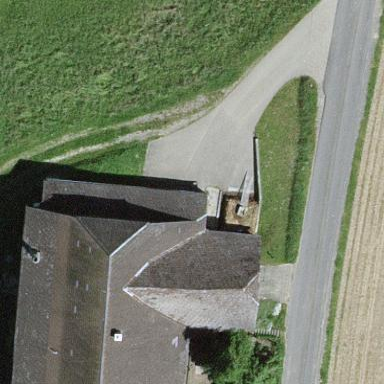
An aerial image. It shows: Farm building.